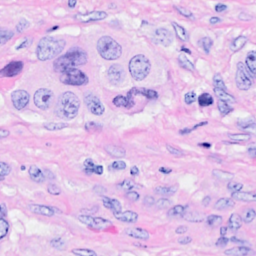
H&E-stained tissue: Breast